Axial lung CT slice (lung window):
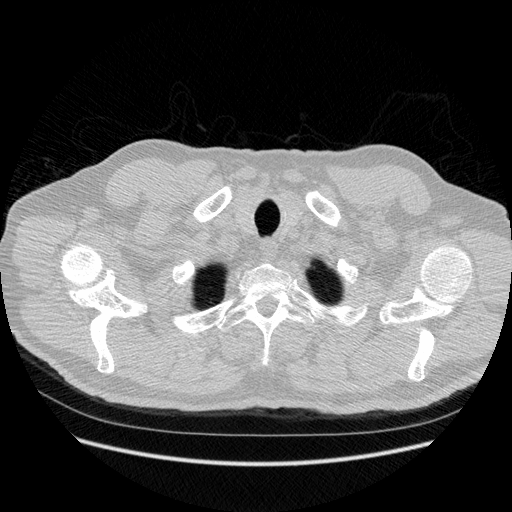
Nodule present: no